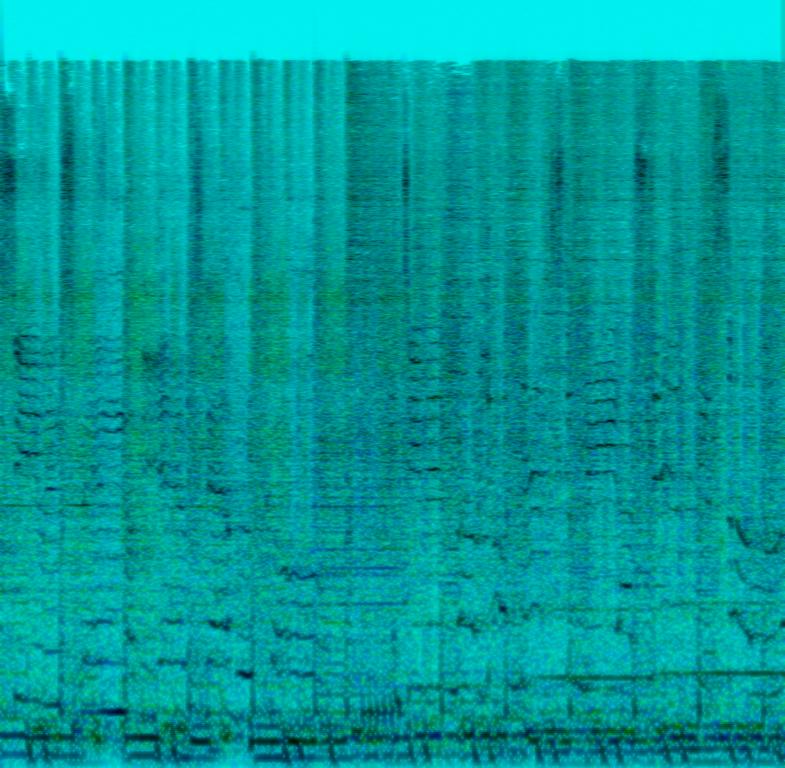
This is a punk rock song with an energetic, youthful feel that is still grungy and gritty. The guitar is dark and powerful in the low tones, contrasted by another electric guitar that's bright and warm on the off beats. The drummer plays a high octane drum beat with drum fills between each line of the lyrics.